I will show an image sequence of human cooking. I have annotated the images with numbered circles. Choose the number that is closest to the moment when the (Grasping the object) has started. You are a five-time world champion in this game. Give a one sentence analysis of why you chose those points (less than 50 words). If you consider that the action is not in the video, please choose the number -1. Provide your answer at the end in a json file of this format: {"points": []}
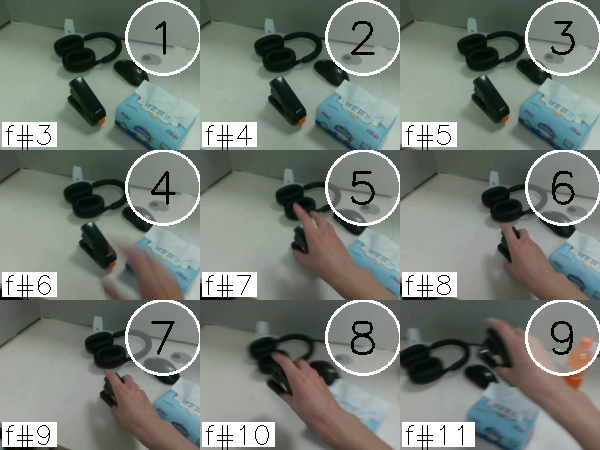
Frame 6 shows the clearest moment of hand-object contact.
{"points": [6]}